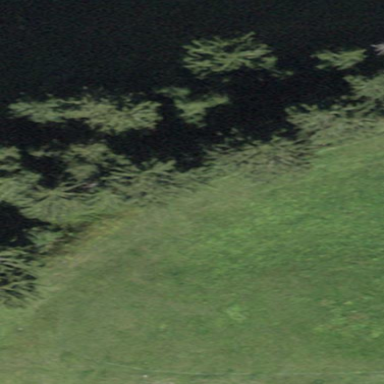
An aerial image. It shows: Forest area.